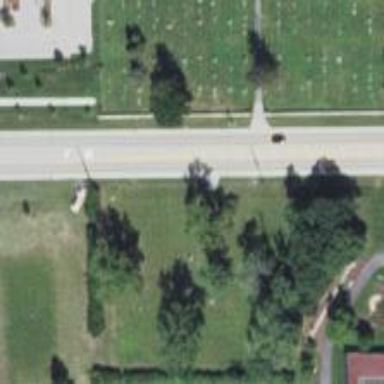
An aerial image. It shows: Cemetery.